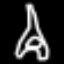
Label: The Eiffel Tower